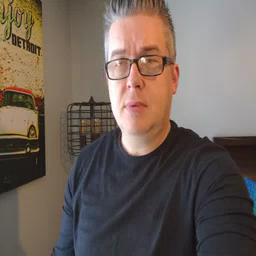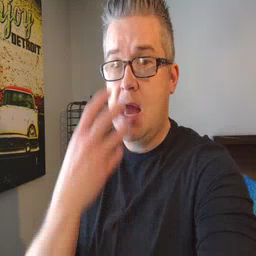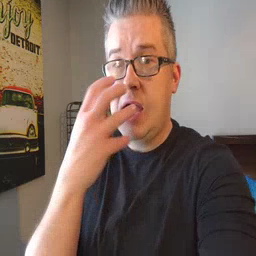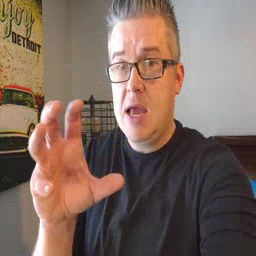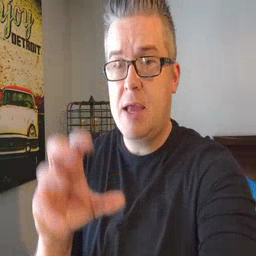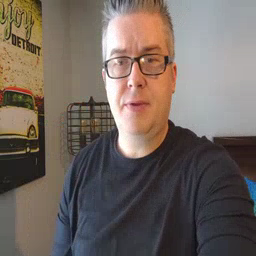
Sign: hot